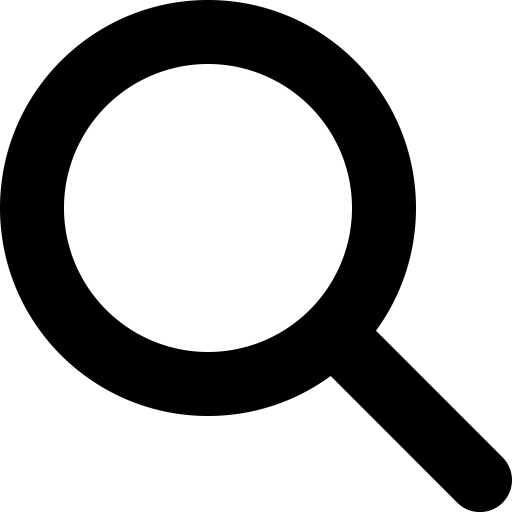
Tags: icon, FontAwesome, fa-icon, solid, magnifying, glass